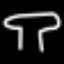
Label: mushroom